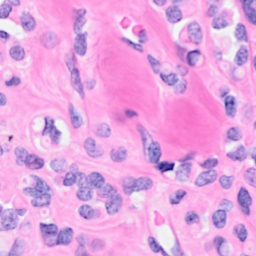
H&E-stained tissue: Breast